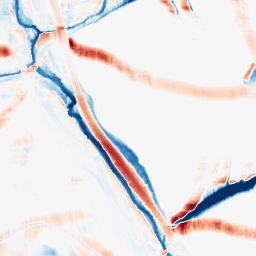
Category: morphological
Decomposition family: morphological_rect
Decomposition parameters: operation: average
width: 20
height: 20
Upsampling method: quadratic
Upsampling parameters: scale: 8
Upsampling scale: 8